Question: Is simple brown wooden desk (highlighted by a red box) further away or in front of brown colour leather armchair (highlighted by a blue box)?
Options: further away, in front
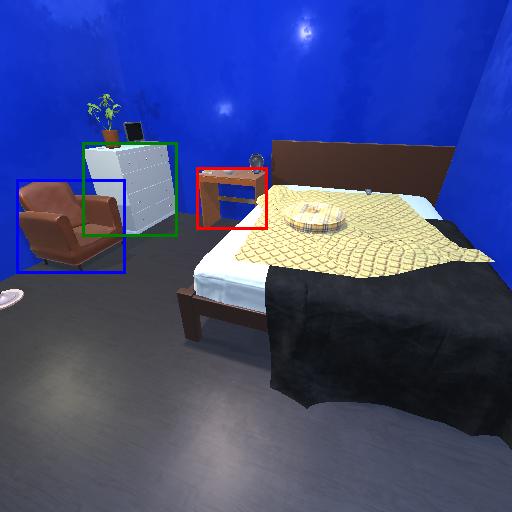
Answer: further away